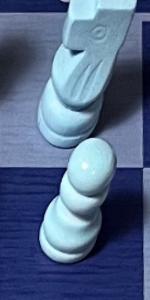
Label: Pawn_White